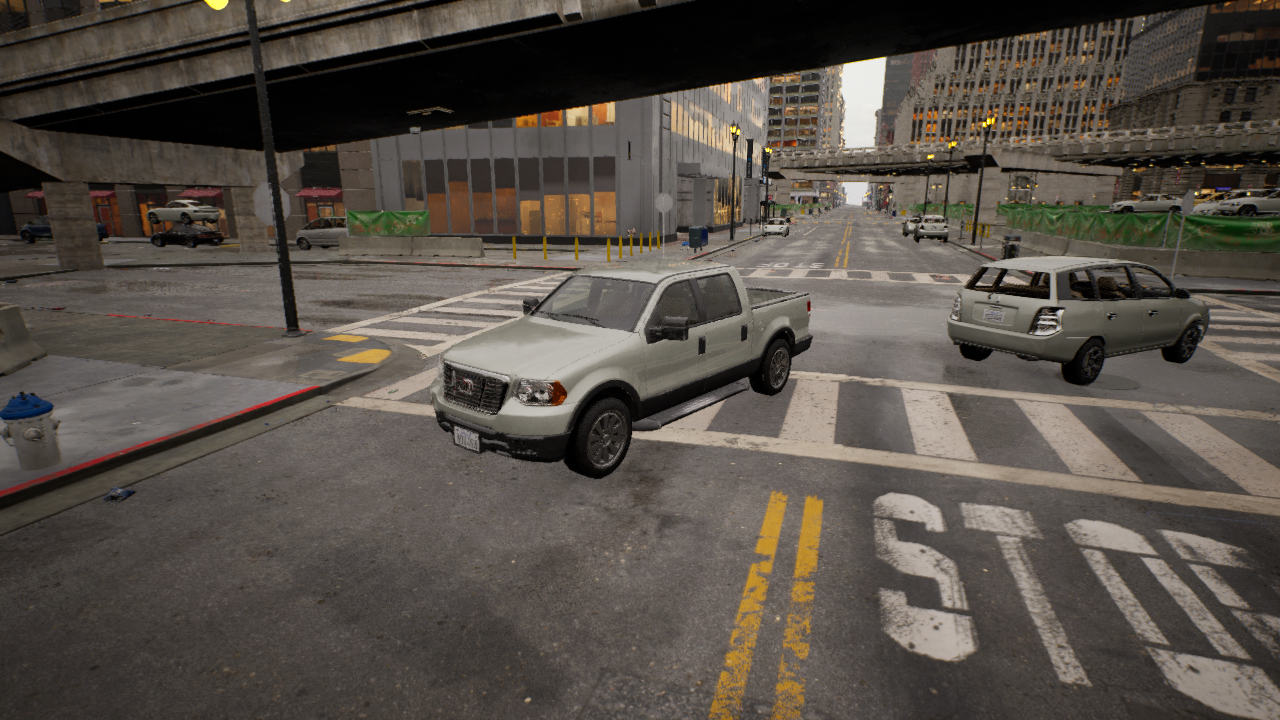
Venue: intersection
Lighting: golden hour
Vehicle rig: pickup